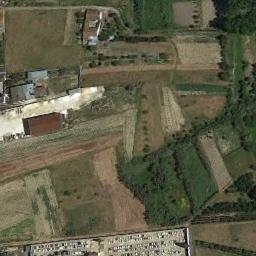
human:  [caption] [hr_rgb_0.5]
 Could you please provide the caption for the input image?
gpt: There is a red house in the open space between the terraces .

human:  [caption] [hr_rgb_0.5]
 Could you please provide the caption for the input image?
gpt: There are several buildings beside the terrace .

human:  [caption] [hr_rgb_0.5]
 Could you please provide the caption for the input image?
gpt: The bare terrace is next to some houses and trees .

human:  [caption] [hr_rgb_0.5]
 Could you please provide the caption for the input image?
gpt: A small path and buildings next to many irregularly shaped green fields .

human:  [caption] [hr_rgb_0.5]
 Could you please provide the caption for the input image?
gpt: There are several buildings near the terraces .